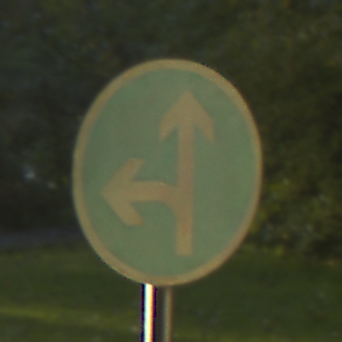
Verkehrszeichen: VorgeschriebeneFahrtrichtungGeradeausOderLinks
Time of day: SunriseSunset
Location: Outdoor (Nature)
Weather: PartlyCloudy
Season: NotSpecified
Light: Natural